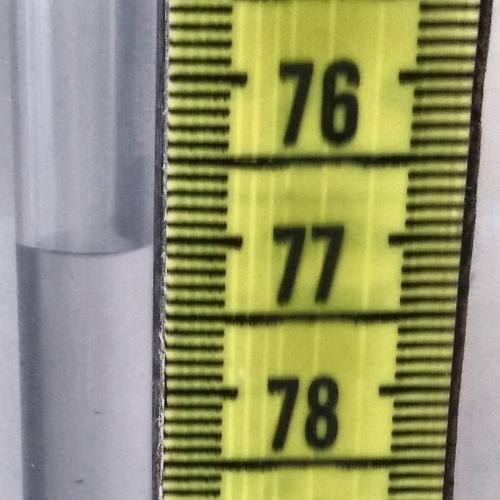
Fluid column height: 77.0 cm